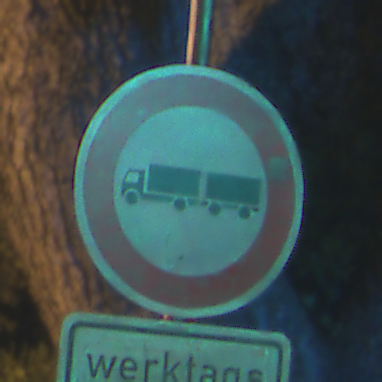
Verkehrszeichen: VerbotLastkraftwagenMitAnhaenger
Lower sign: ZeitangabenMitBeschraenkungAufWochentage7
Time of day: Night
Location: Outdoor (Urban)
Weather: PartlyCloudy
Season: NotSpecified
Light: Artificial